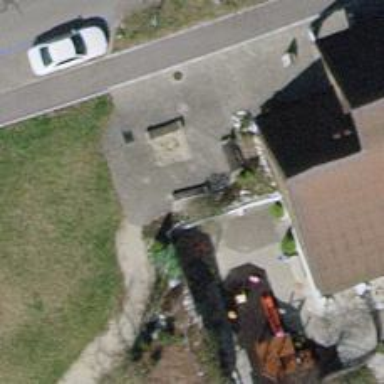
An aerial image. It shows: Brown bench in the vicinity.